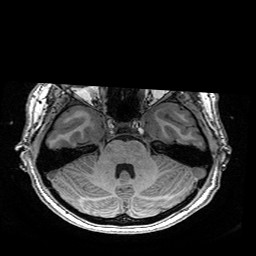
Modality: T1w
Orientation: coronal
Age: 21
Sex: female
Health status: healthy